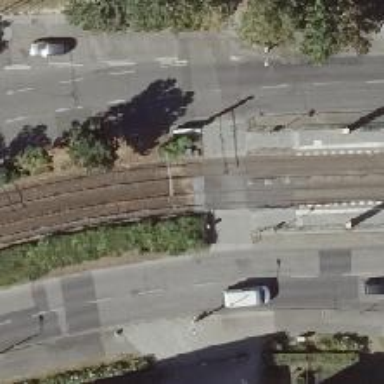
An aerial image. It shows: Uncontrolled tram crossing.